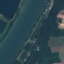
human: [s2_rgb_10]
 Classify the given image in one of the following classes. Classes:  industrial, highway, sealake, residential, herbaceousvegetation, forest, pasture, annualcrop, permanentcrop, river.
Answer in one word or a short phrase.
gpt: River